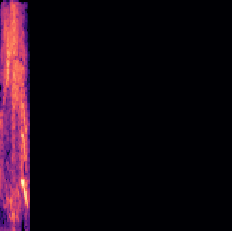
Sound class: Person sneeze